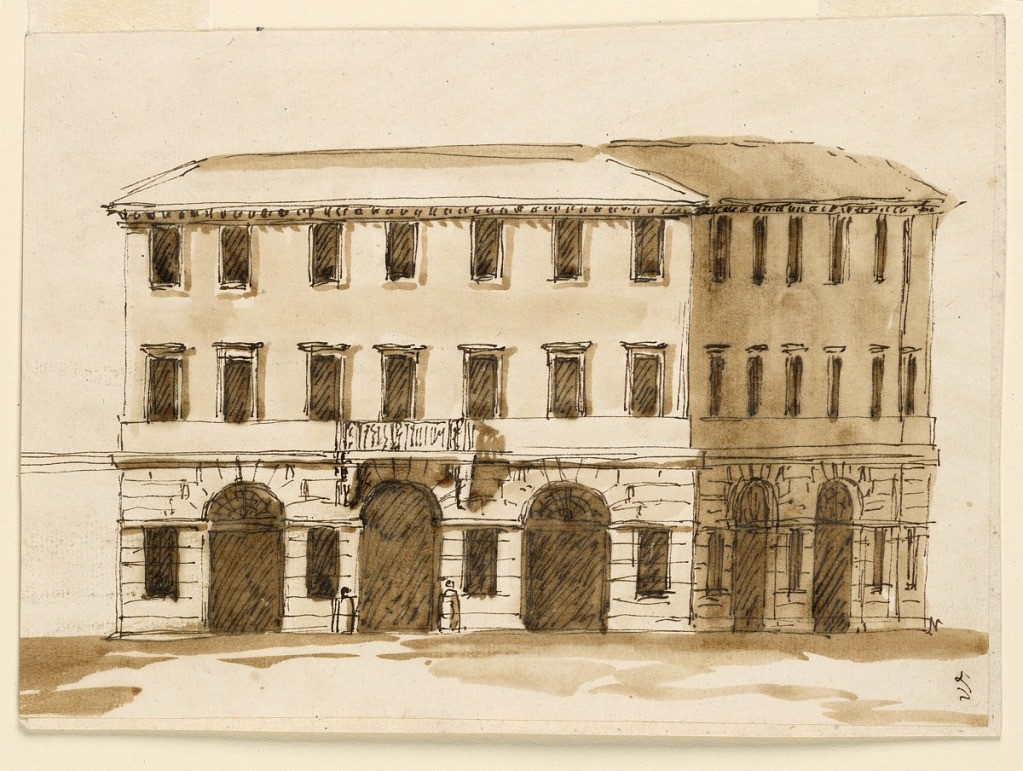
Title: Corner view of a town house
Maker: Giuseppe Barberi, Italian, 1746–1809
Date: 1780–1790
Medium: Pen and brown ink, brush and brown wash on off-white laid paper, lined
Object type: Drawing
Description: Three stories. Ground floor with three arched doorways in front, two laterally. Seven windows in the upper stories in front, six laterally. A balcony over the central doorway in front. Right bottom corner: "82", vertically.